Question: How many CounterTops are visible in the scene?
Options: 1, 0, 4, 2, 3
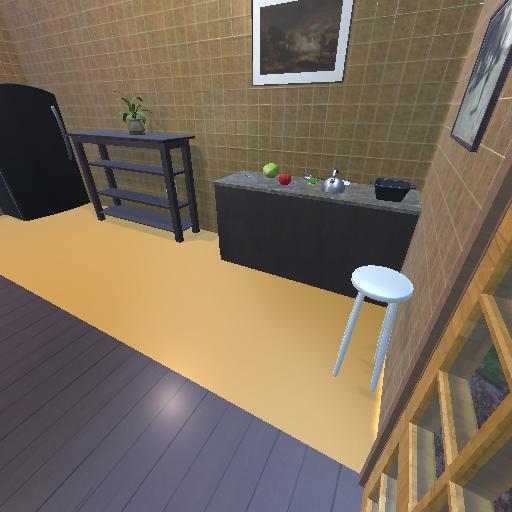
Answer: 1